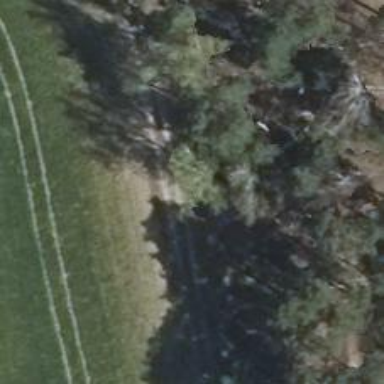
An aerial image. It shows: Sandy track with grade3 tracktype.